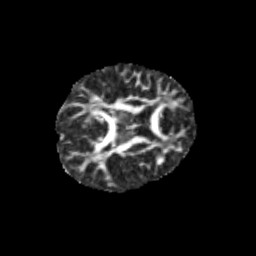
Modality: FA
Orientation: axial
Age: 9
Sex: male
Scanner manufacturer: siemens
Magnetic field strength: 3 T
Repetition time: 3.8 s
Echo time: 0.07 s